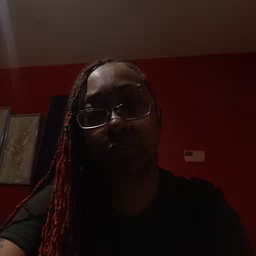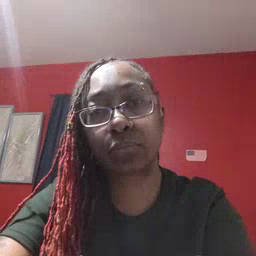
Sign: gift